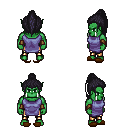
a pixel art fantasy rpg character, male body template, orc, green skin, chain tabard jacket, gold greaves, raven long topknot hairstyle, leather bracers, brown slippers, four views (front, back, left, right), 2x2 character sprite sheet, small pixel art, hard edges, no anti-aliasing